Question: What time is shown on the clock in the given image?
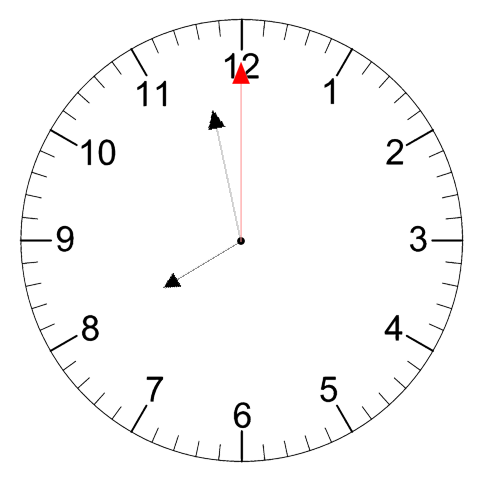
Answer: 07:58:00